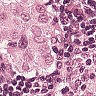
Metastatic tissue present: yes